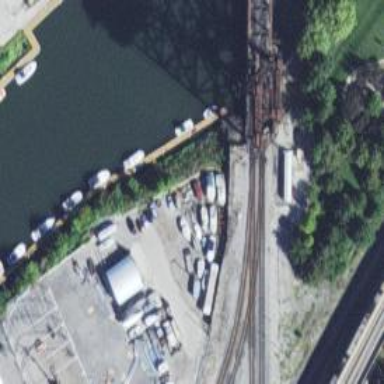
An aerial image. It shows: Lift movable railway bridge.